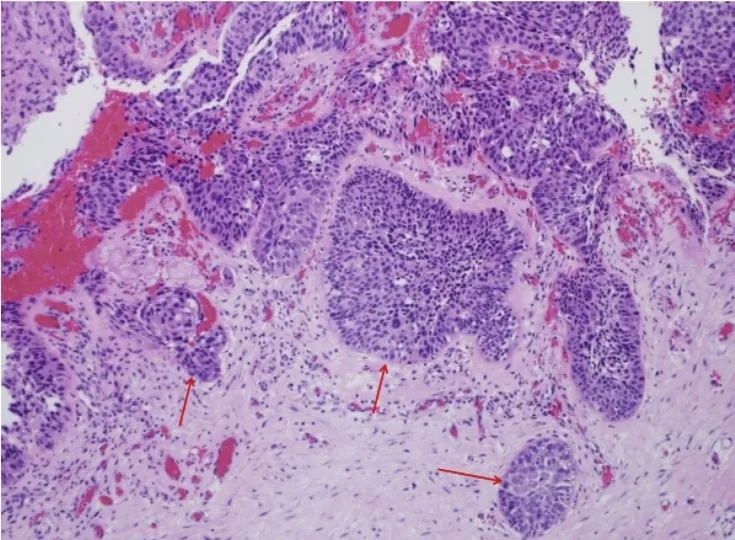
B. H&E section H&E section (10x) High power of cyst lining with foci of stromal invasion. (highlighted by red arrow) by islands of malignant squamous epithelium.
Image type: pathology (h&e)